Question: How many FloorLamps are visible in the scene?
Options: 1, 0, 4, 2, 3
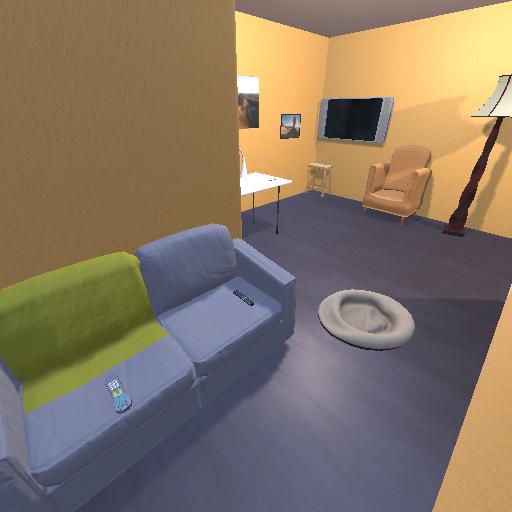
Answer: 1